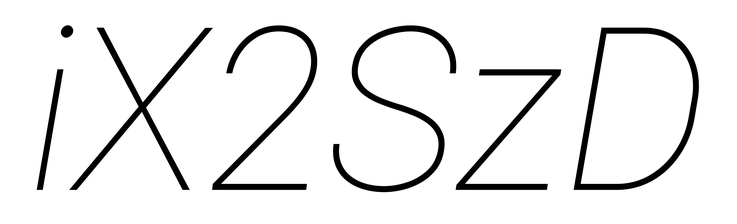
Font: Roboto-Italic_Thin_Italic